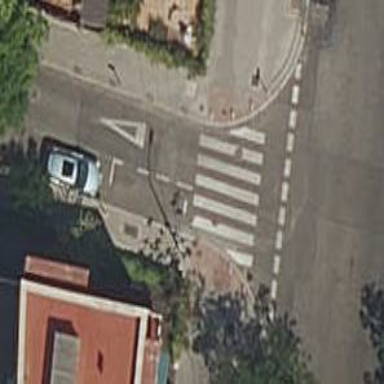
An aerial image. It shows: Uncontrolled crossing on the road.